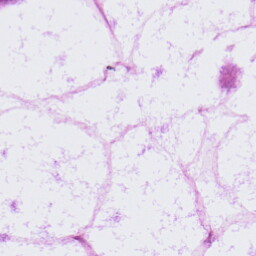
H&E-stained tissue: LymphNode